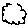
Label: cloud